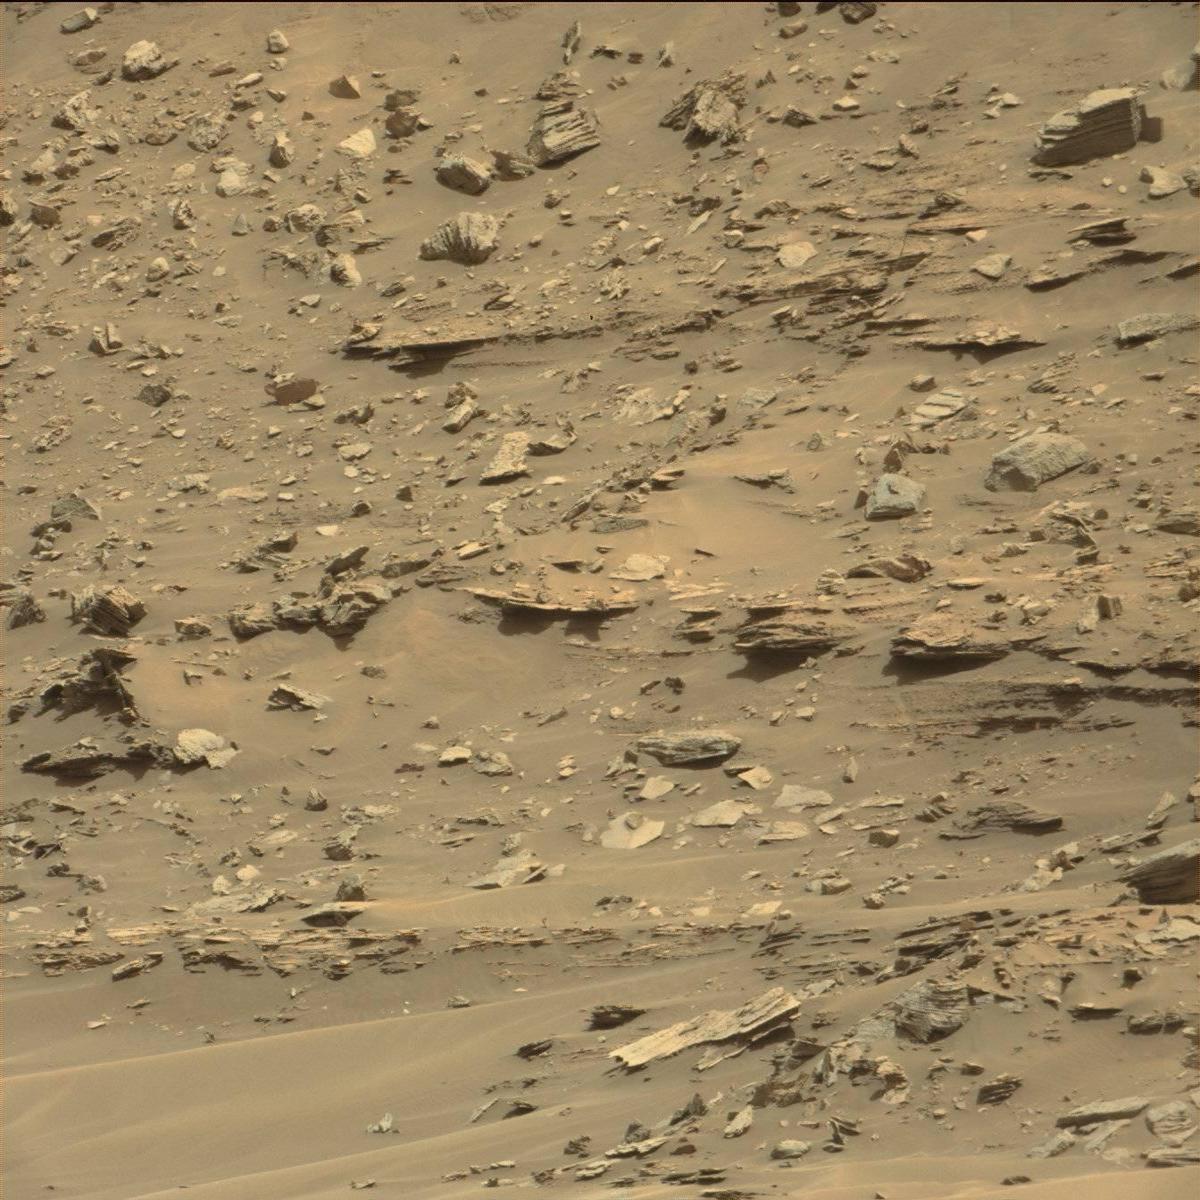
Terrain classes present: Bedrock, Sand / Soil